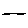
Label: line